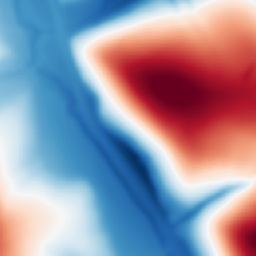
Category: multiscale
Decomposition family: dog
Decomposition parameters: sigma_low: 3
sigma_high: 100
Upsampling method: nearest
Upsampling parameters: scale: 4
Upsampling scale: 4